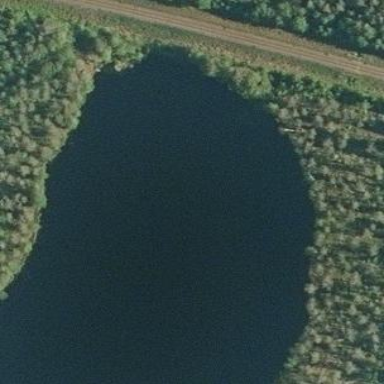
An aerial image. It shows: Lake with natural water.